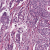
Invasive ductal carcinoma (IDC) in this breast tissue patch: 1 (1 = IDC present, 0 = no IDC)